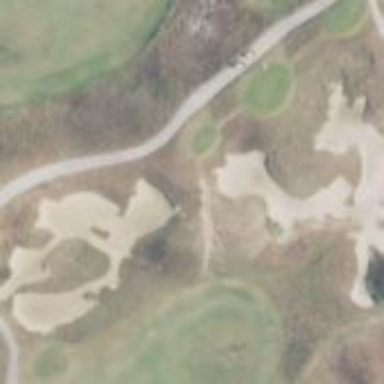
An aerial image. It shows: Path for both road and golf.